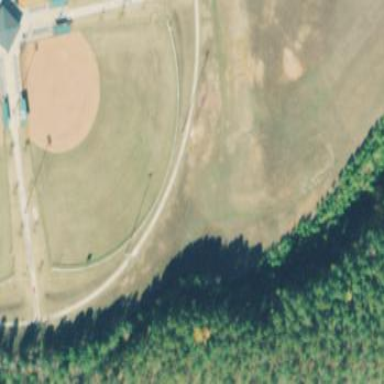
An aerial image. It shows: Baseball pitch for leisure land activities.